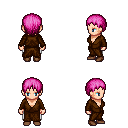
a pixel art fantasy rpg character, female body template, human, light skin, brown robe, white pants, pink plain hairstyle, brown shoes, four views (front, back, left, right), 2x2 character sprite sheet, small pixel art, hard edges, no anti-aliasing